Question: I have a general question that I couldn't find a satisfactory answer for. I'm building a set of visualization functions, and I want to let the user have flexibility when using them. For example, I'd like to keep it optional whether errorbars should be included in a bar plot, or whether labels in 'geom_text()' will be in percent or decimal.
If we think of a typical construction of code in 'ggplot()', we have elements separated by '+'. So if I want to allow optional construction, I'd likely need to "turn on" or "turn of" either entire 'geom's (e.g., completely ignore 'geom_errorbar()' if user doesn't want errorbars in plot), or otherwise tweak 'geom's (e.g., changing the only 'label' argument within 'geom_text()' to convert labels to percent or keep in decimals).
I hope my question doesn't invite too opinion-based answers, but rather have people lay out the standard/typical way of coding optional arguments when wrapping 'ggplot()' with customized functions.
## Example
I came up with a solution that I dislike. I think it makes code long and hard to read. I also can't say much on whether it's efficient or not computationally-wise.
Say that I want to build a custom function for a bar chart. There are several things that I wish them to be "tweakable":
1. Whether bars should be ordered or not (see reorder_cols argument)
2. Whether to provide user's own set of x axis labels (see x_axis_labels argument)
3. Whether to add errorbars (add_errorbar)
4. Whether to show bar labels in percent (show_in_percents)
Then I assign each optional code into a variable, and use a conditional to determine which piece of code should be included, according to 'bar_chart()''s relevant argument.
'''
library(tidyverse)
library(broom)
#> Warning: package 'broom' was built under R version 4.0.3
bar_chart <- function(data, x_var, y_value, reorder_cols = TRUE, x_axis_labels = NULL, add_errorbar = NULL) {
reordered <- geom_bar(stat = "identity", width = 0.8, aes(x = reorder({{ x_var }}, -{{ y_value }} ), y = {{ y_value }}, fill = as_factor({{ x_var }})))
not_reordered <- geom_bar(stat = "identity", width = 0.8, aes(x = {{ x_var }}, y = {{ y_value }}, fill = as_factor({{ x_var }})))
with_x_axis_labels <- scale_x_discrete(labels = setNames(str_wrap(x_axis_labels, 10), names(x_axis_labels)), expand = c(0, 0))
without_x_axis_labels <- scale_x_discrete(expand = c(0, 0))
if (reorder_cols == TRUE) {
my_geom_bar <- reordered
} else {
my_geom_bar <- not_reordered
}
if (is.null(x_axis_labels)) {
my_scale_x_discrete <- without_x_axis_labels
} else {
my_scale_x_discrete <- with_x_axis_labels
}
if (add_errorbar == TRUE) {
my_errorbar <- geom_errorbar(aes(x = {{ x_var }}, y = {{ y_value }}, ymin = errorbar_lwr, ymax = errorbar_upr), width = 0.1, size = 0.75)
} else {
my_errorbar <- NULL
}
ggplot(data) +
my_geom_bar +
my_errorbar +
my_scale_x_discrete
}
labels_for_barplot <-
c("bar_1", "bar_2", "bar_3")
mtcars %>%
lm(mpg ~ factor(carb), data = .) %>%
broom::tidy() %>%
mutate(errorbar_lwr = estimate - std.error,
errorbar_upr = estimate + std.error) %>%
bar_chart(data = ., x_var = term, y_value = estimate, reorder_cols = TRUE, add_errorbar = TRUE, x_axis_labels = labels_for_barplot)
'''

<URL>
All in all, I gave this example to ask whether there are alternative, more concise ways of achieving optional arguments in a wrapper for 'ggplot'.
---
EDIT
---
As @Tjebo noted, my code was buggy and simply won't run. I updated it, also removing the part about 'geom_text()' as it was too confusing.
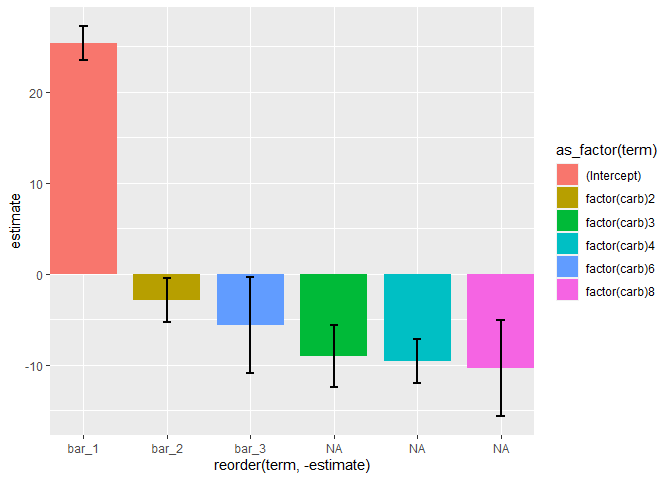
Answer: This will not attempt to answer all questions (as there are several), but just to demonstrate the principle which you could make use of. Check out <URL>
The idea is to create a list which contains all ggplot objects (such as aes, geom, scale). Objects that are returned 'NULL' will be simply discarded. That's the whole beauty.
I have removed the scale because it was somewhat difficult to understand what you wanted to achieve. The idea would be very similar. And actually generally reduced the entire problem to what I believe is the gist of the question.
'''
library(tidyverse)
bar_chart <- function(data, xvar, yvar,
se = TRUE, show_percents = TRUE,
myscale = TRUE) {
newy <- deparse(substitute(yvar))
if (show_percents) {
my_label <- paste0(100 * round(data[[newy]], 2), "%")
} else {
my_label <- round(data[[newy]], 2)
}
ggplot({{data}}, aes({{xvar}}, {{yvar}})) +
list(
geom_col(width = 0.8),
geom_text(vjust = 1.4, color = "white", size = 6, fontface = "bold", label = my_label),
if (se) geom_errorbar(aes(ymin = {{yvar}} - .1, ymax = {{yvar}} + .1), width = 0.1, size = 0.75)
)
}
iris2 <- iris %>%
group_by(Species) %>%
slice_max(Sepal.Length)
bar_chart(iris2, Species, Sepal.Length)
'''

'''
bar_chart(iris2, Species, Sepal.Length, se = FALSE)
'''

<URL>